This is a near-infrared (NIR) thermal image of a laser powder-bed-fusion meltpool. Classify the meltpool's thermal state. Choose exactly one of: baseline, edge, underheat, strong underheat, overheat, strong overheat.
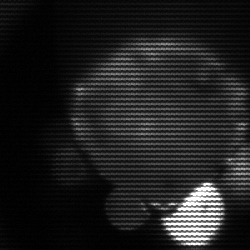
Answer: edge